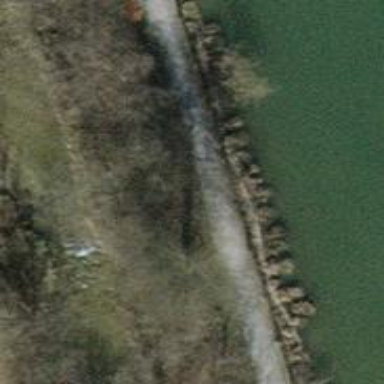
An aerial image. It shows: Pebblestone path.